Question: I need help maintaining a consistent ordering of bars across groups of the x-axis variable. Currently, within each group, the bars are displaying in ascending order of the y-axis value.

In the plot above, the X variable takes values Low or High. The Group variable also takes values Low or High. In this bar plot, I need the blue bar to come before the red bar for both X=low and X=high. Thanks in advance.
'''
barplot1 <- structure(list(Y = c("1", "1.80", "2.80", "1.31"),
lb = c("1", "0.84","1.55", "0.75"), ub = c("1", "3.88", "5.04", "2.28"),
X = structure(c(1L, 2L, 1L, 2L), .Label = c("Low", "High"), class = "factor"),
Group = structure(c(1L, 1L, 2L, 2L), .Label = c("Low", "High"), class =
c("ordered", "factor"))), .Names = c("Y","lb", "ub", "X", "Group"), class =
"data.frame", row.names = c("Low X, Low Group",
"High X, Low Group", "Low X, High Group", "High X, High Group"))
barplot1$X <- factor(barplot1$X,levels = c("Low","High"))
barplot1$Group <- factor(barplot1$Group,levels = c("Low","High"),ordered=T)
example <-ggplot(barplot1, aes(x=X, y=Y, fill=Group)) +
theme_minimal() +
scale_fill_manual(values=c("#0073C2B2","#DC0000B2")) +
geom_bar(stat="identity", position = position_dodge()) +
geom_errorbar(aes(ymin = lb, ymax = ub), width=.2, position=position_dodge(.9)) +
ggtitle("Example") +
labs(x="X",y="Y") +
labs(fill = "Group",size=12) +
theme(plot.title = element_text(size=14,face="bold",hjust = 0.5),
axis.text=element_text(size=12),axis.title=element_text(size=14,face="bold"),
legend.text = element_text(size=12),legend.title = element_text(size=14),
plot.caption = element_text(size = 12))
'''
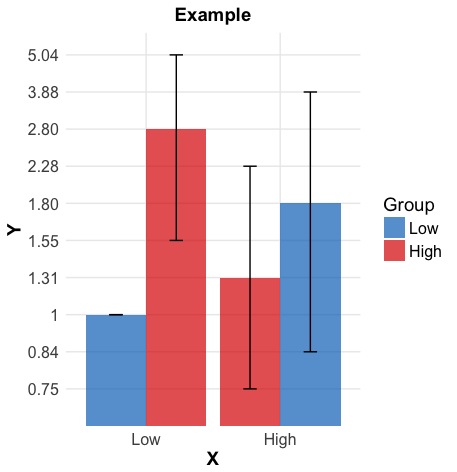
Answer: We can use 'dplyr' and 'forcats' to reorder the blue bar. Due to the structure of your data, we have to convert any variables that are characters to numeric type. Otherwise, we will not be able to reorder the factors:
'''
library(ggplot2)
library(forcats)
library(dplyr)
barplot1 %>%
mutate_if(is.character, as.numeric) %>%
ggplot(aes(fct_reorder(X, Y, .desc = TRUE), Y, fill = Group)) +
geom_col(position = "dodge") +
geom_errorbar(aes(ymin = lb, ymax = ub), width = 0.2, position = position_dodge(.9)) +
scale_fill_manual(values = c("#0073C2B2", "#DC0000B2")) +
labs(title = "Example",
x = "X") +
theme_minimal() +
theme(
plot.title = element_text(size = 14, face = "bold", hjust = 0.5),
axis.text = element_text(size = 12),
axis.title = element_text(size = 14, face = "bold"),
legend.text = element_text(size = 12),
legend.title = element_text(size = 14),
plot.caption = element_text(size = 12)
)
'''
<URL>